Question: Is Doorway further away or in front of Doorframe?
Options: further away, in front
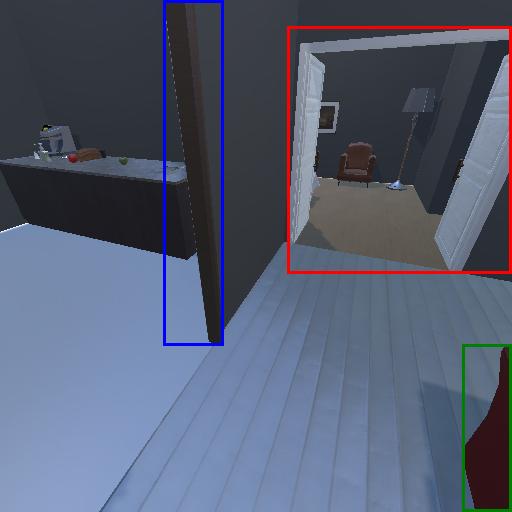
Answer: further away